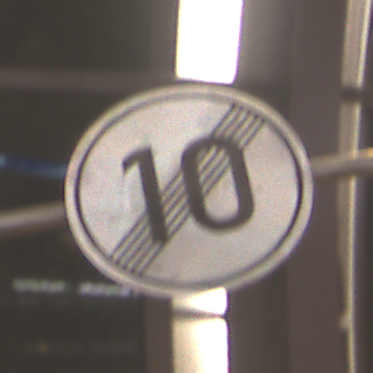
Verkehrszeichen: EndeGeschwindigkeit10
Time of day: NotSpecified
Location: Indoor (Urban)
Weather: NotSpecified
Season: NotSpecified
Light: Artificial